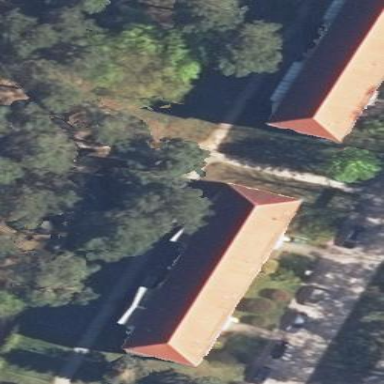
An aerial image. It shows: Building with hipped roof made of red roof tiles. The roof is oriented along the structure.